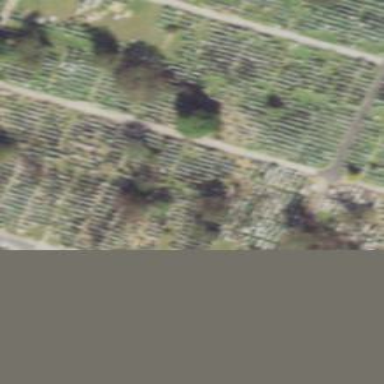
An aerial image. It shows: Sector within cemetery.